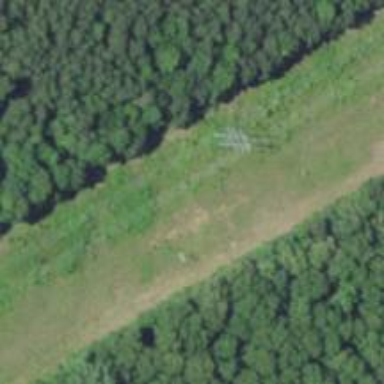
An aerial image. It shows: Power pole.